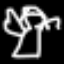
Label: angel